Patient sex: M
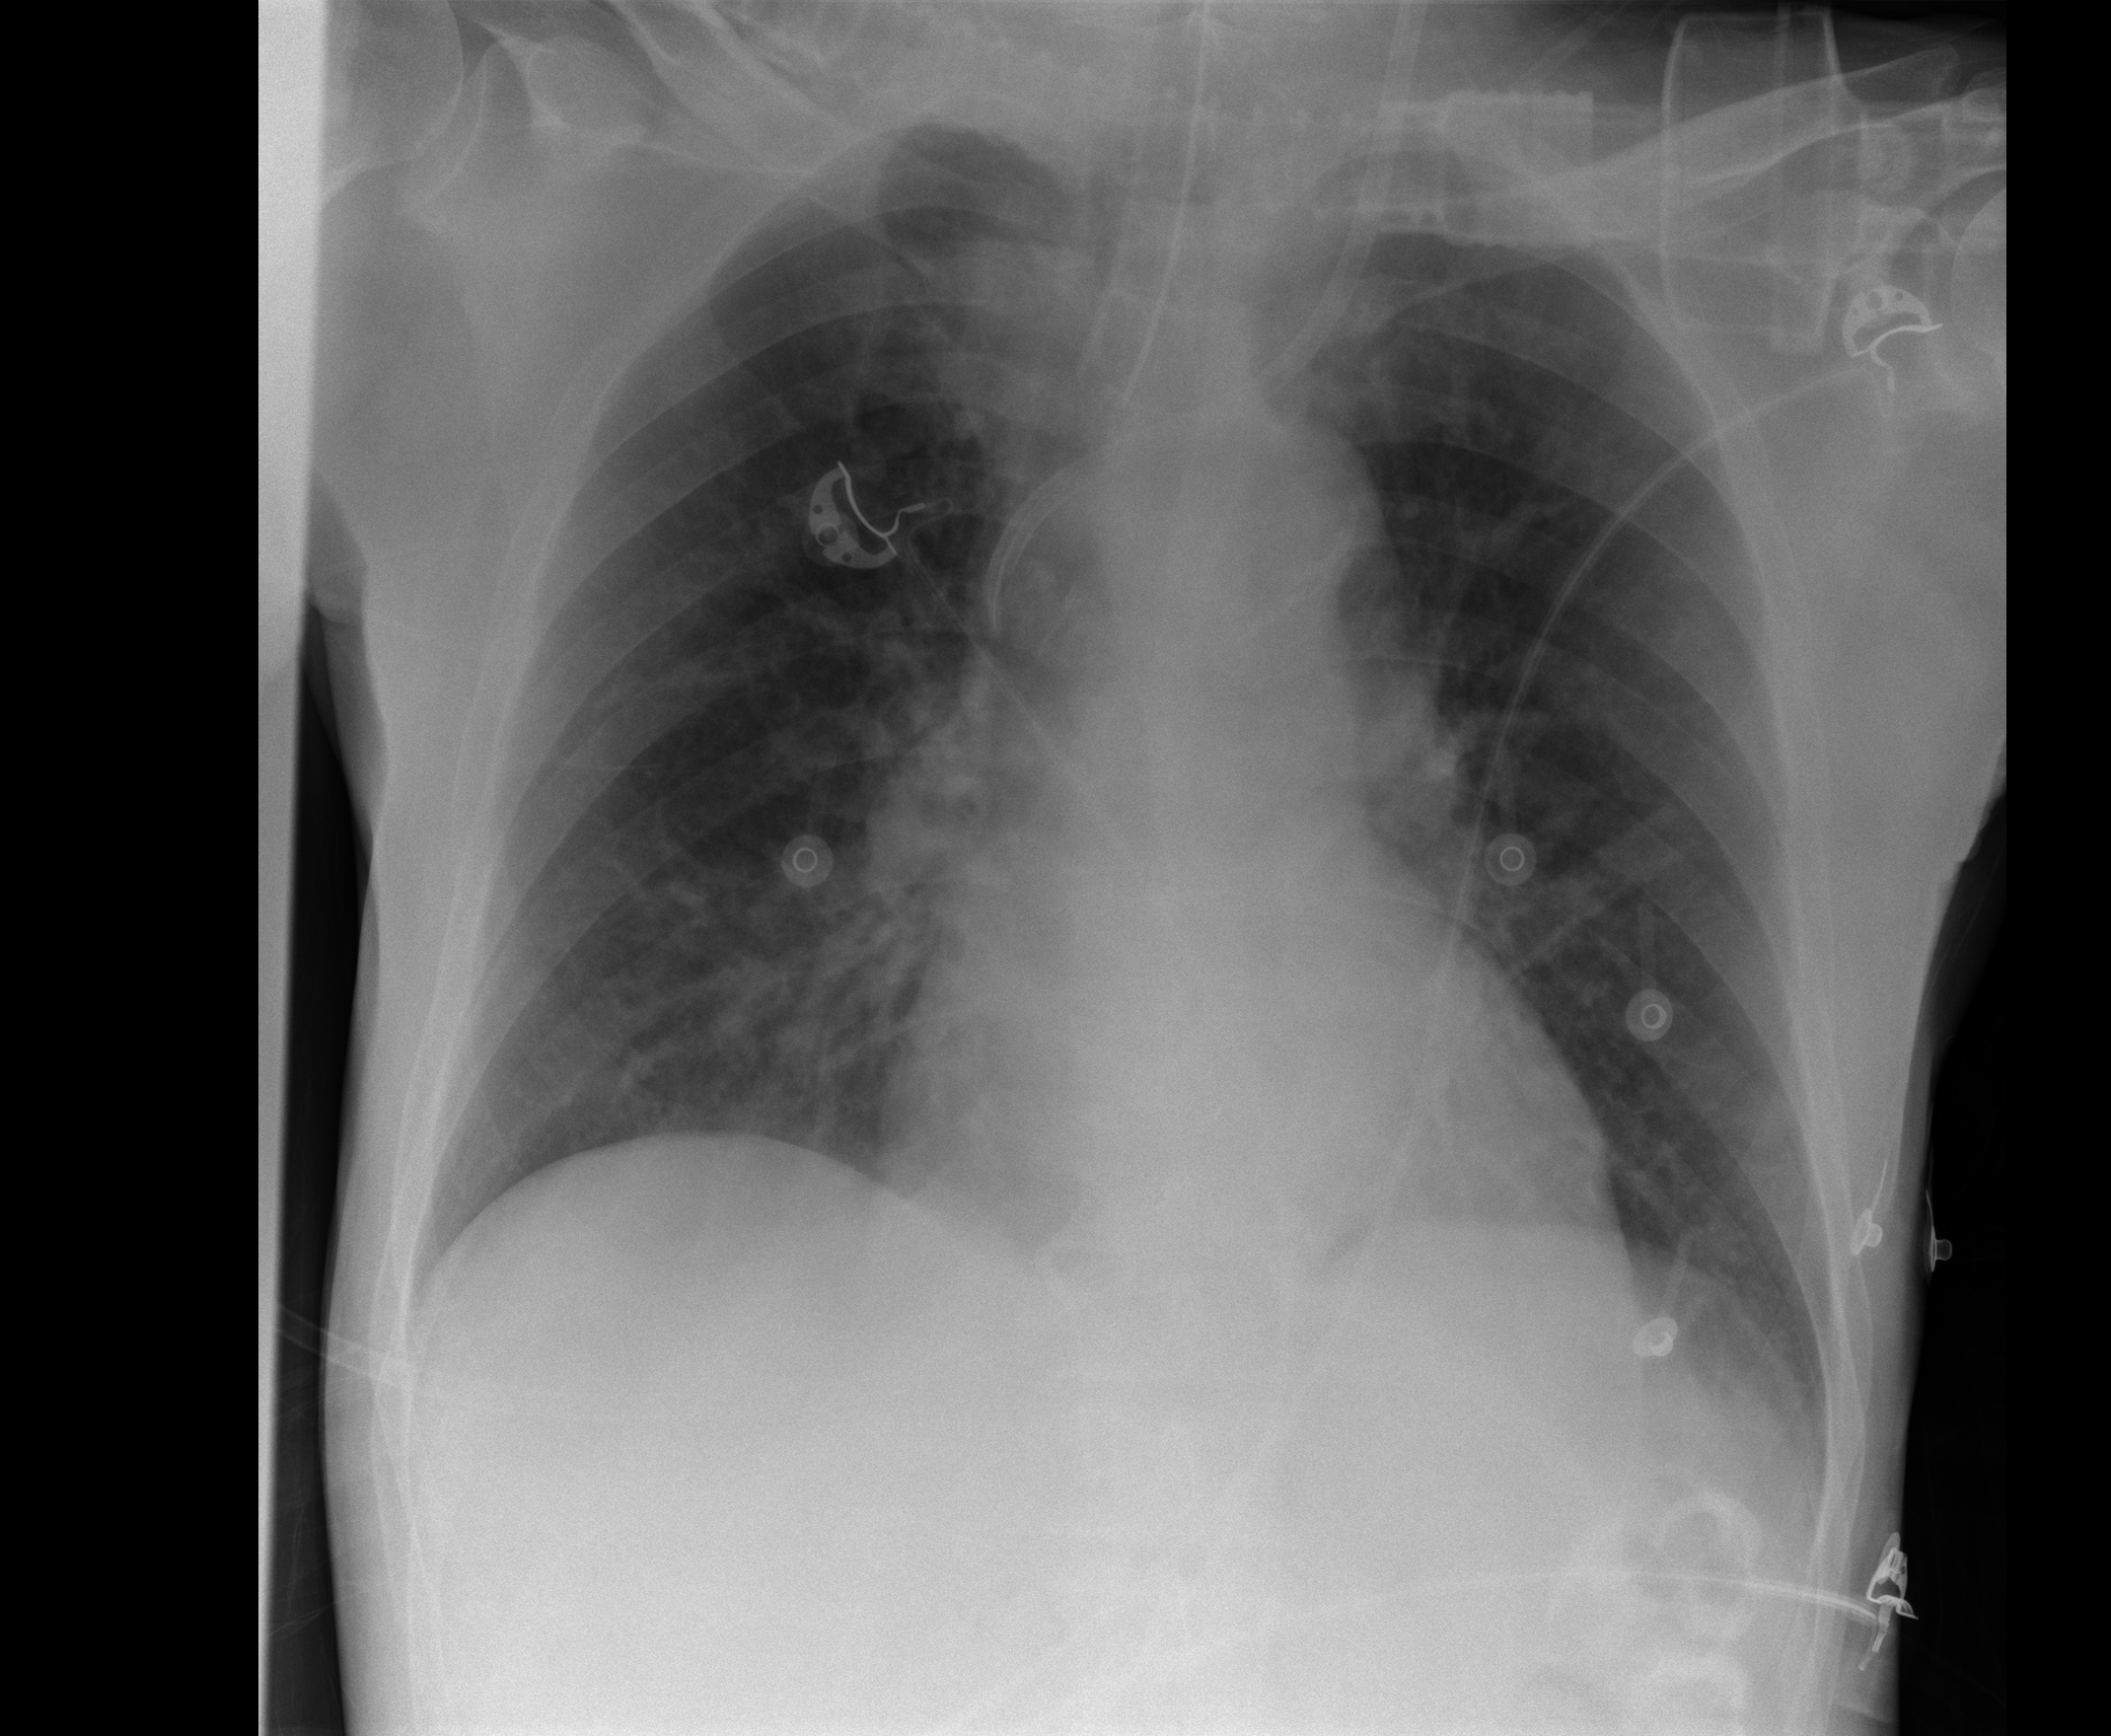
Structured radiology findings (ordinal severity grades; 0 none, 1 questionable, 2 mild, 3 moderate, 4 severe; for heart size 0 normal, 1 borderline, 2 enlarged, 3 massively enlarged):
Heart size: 1
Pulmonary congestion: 1
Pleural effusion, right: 0
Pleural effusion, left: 0
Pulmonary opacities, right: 1
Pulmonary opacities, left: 0
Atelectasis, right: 2
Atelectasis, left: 0